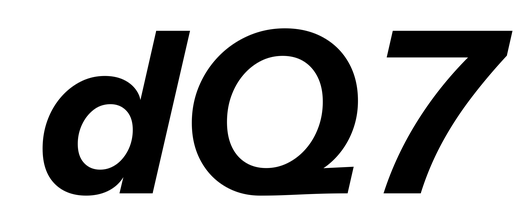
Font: InstrumentSans-Italic_Bold_Italic